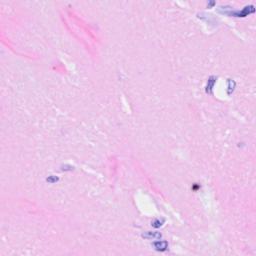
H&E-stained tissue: Breast